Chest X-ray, AP view. Patient: 44 years old, sex F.
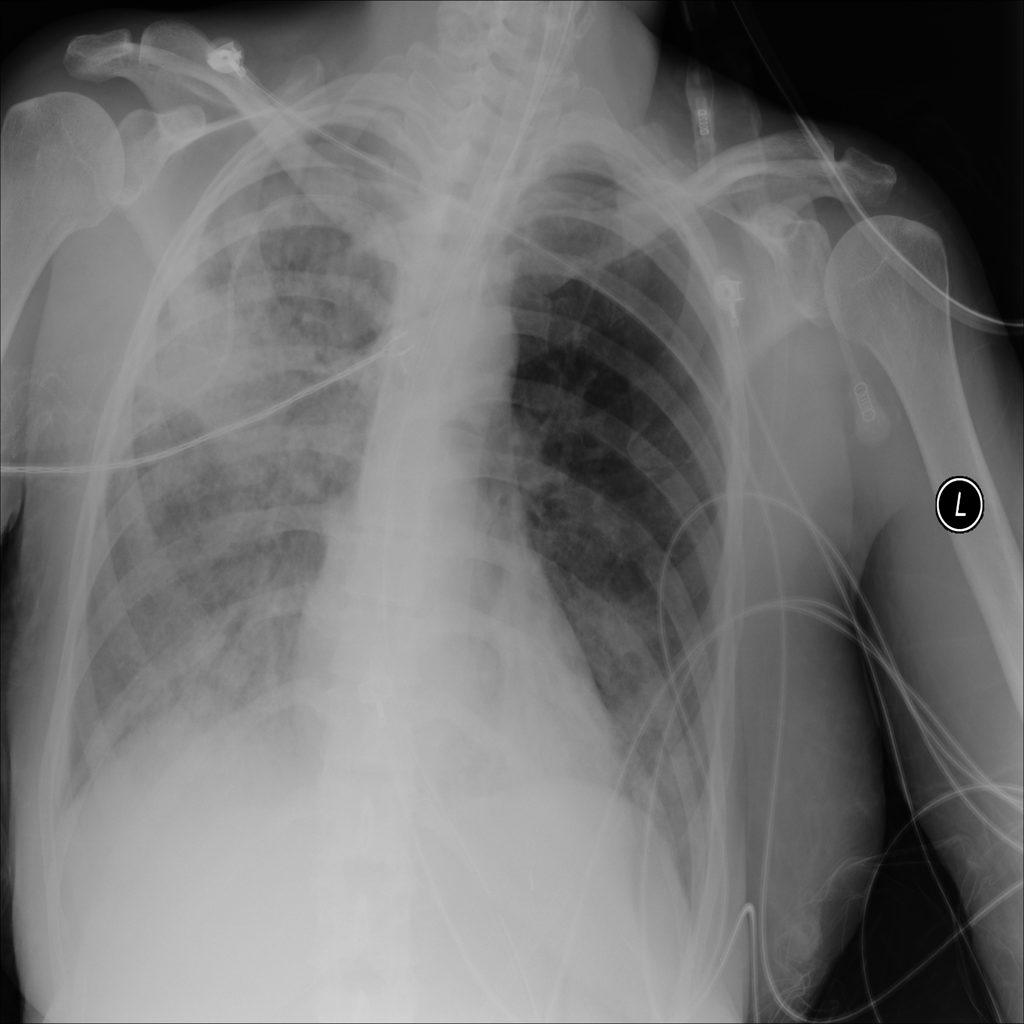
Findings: Consolidation, Nodule